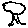
Label: tree